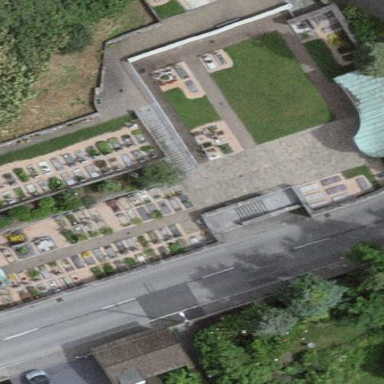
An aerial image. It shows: Cemetery.